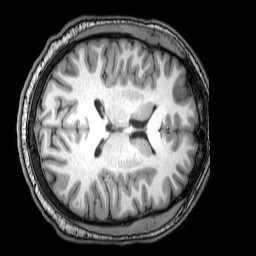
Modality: T1w
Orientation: axial
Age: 20
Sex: male